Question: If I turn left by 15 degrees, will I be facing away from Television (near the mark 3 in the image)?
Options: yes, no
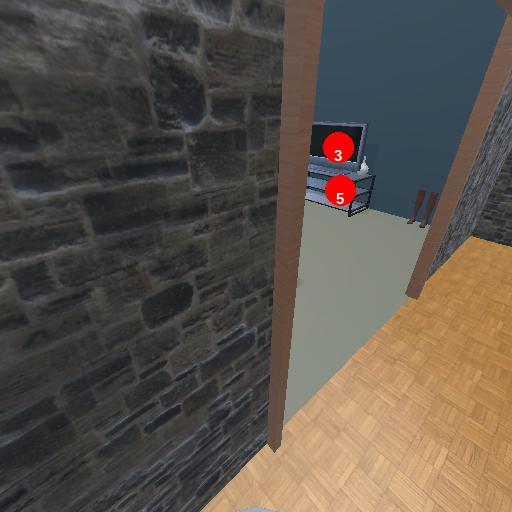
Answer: yes